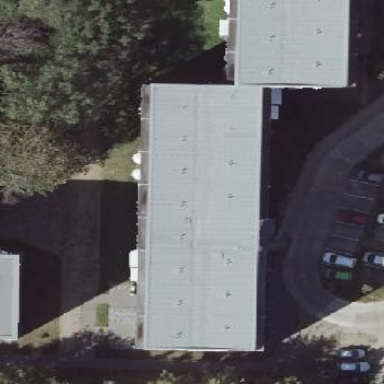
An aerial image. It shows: Building with apartments and flat roof.